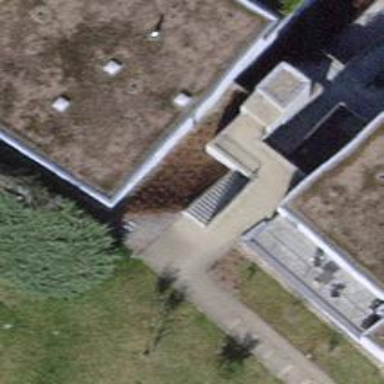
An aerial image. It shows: Road with steps.